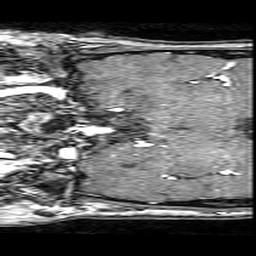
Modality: angio
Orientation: coronal
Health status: ill
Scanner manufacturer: philips
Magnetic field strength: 3 T
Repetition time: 0.0183 s
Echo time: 0.003371 s